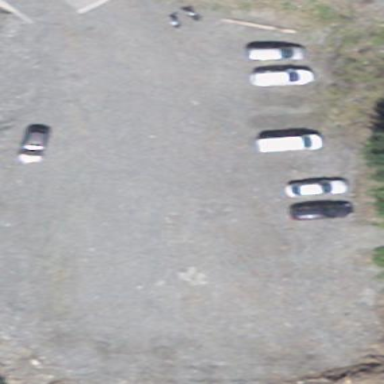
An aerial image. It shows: Parking area with compacted surface.